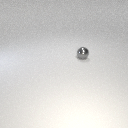
small gray metal sphere